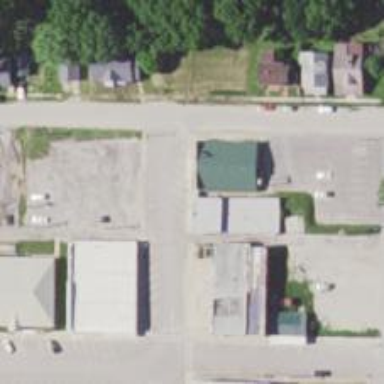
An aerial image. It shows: Alley classified as service road.